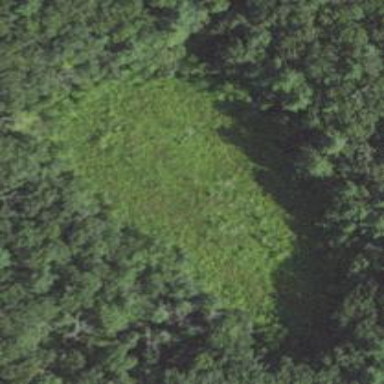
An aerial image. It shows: Bog wetland.